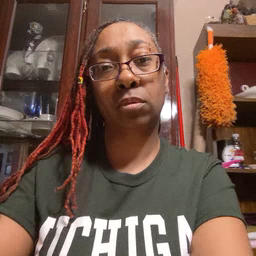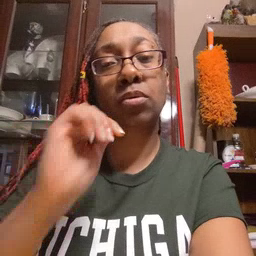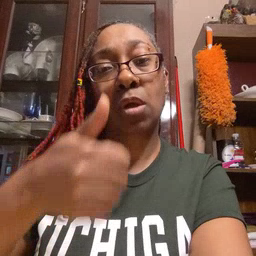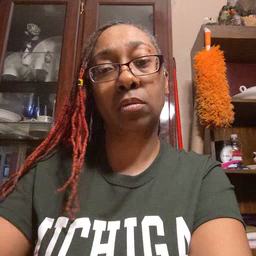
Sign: tomorrow